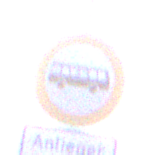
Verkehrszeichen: VerbotKraftomnibusse
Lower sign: PersonengruppenFrei1
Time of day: SunriseSunset
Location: Outdoor (Nature)
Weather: Clear
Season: NotSpecified
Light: Natural